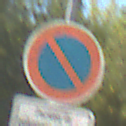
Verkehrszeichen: EingeschraenktesHalteverbot
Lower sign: SonstigeBeschraenkungen1
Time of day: Midday
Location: Outdoor (Nature)
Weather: Clear
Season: Summer
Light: Natural